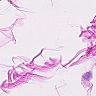
Metastatic tissue present: no